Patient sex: M
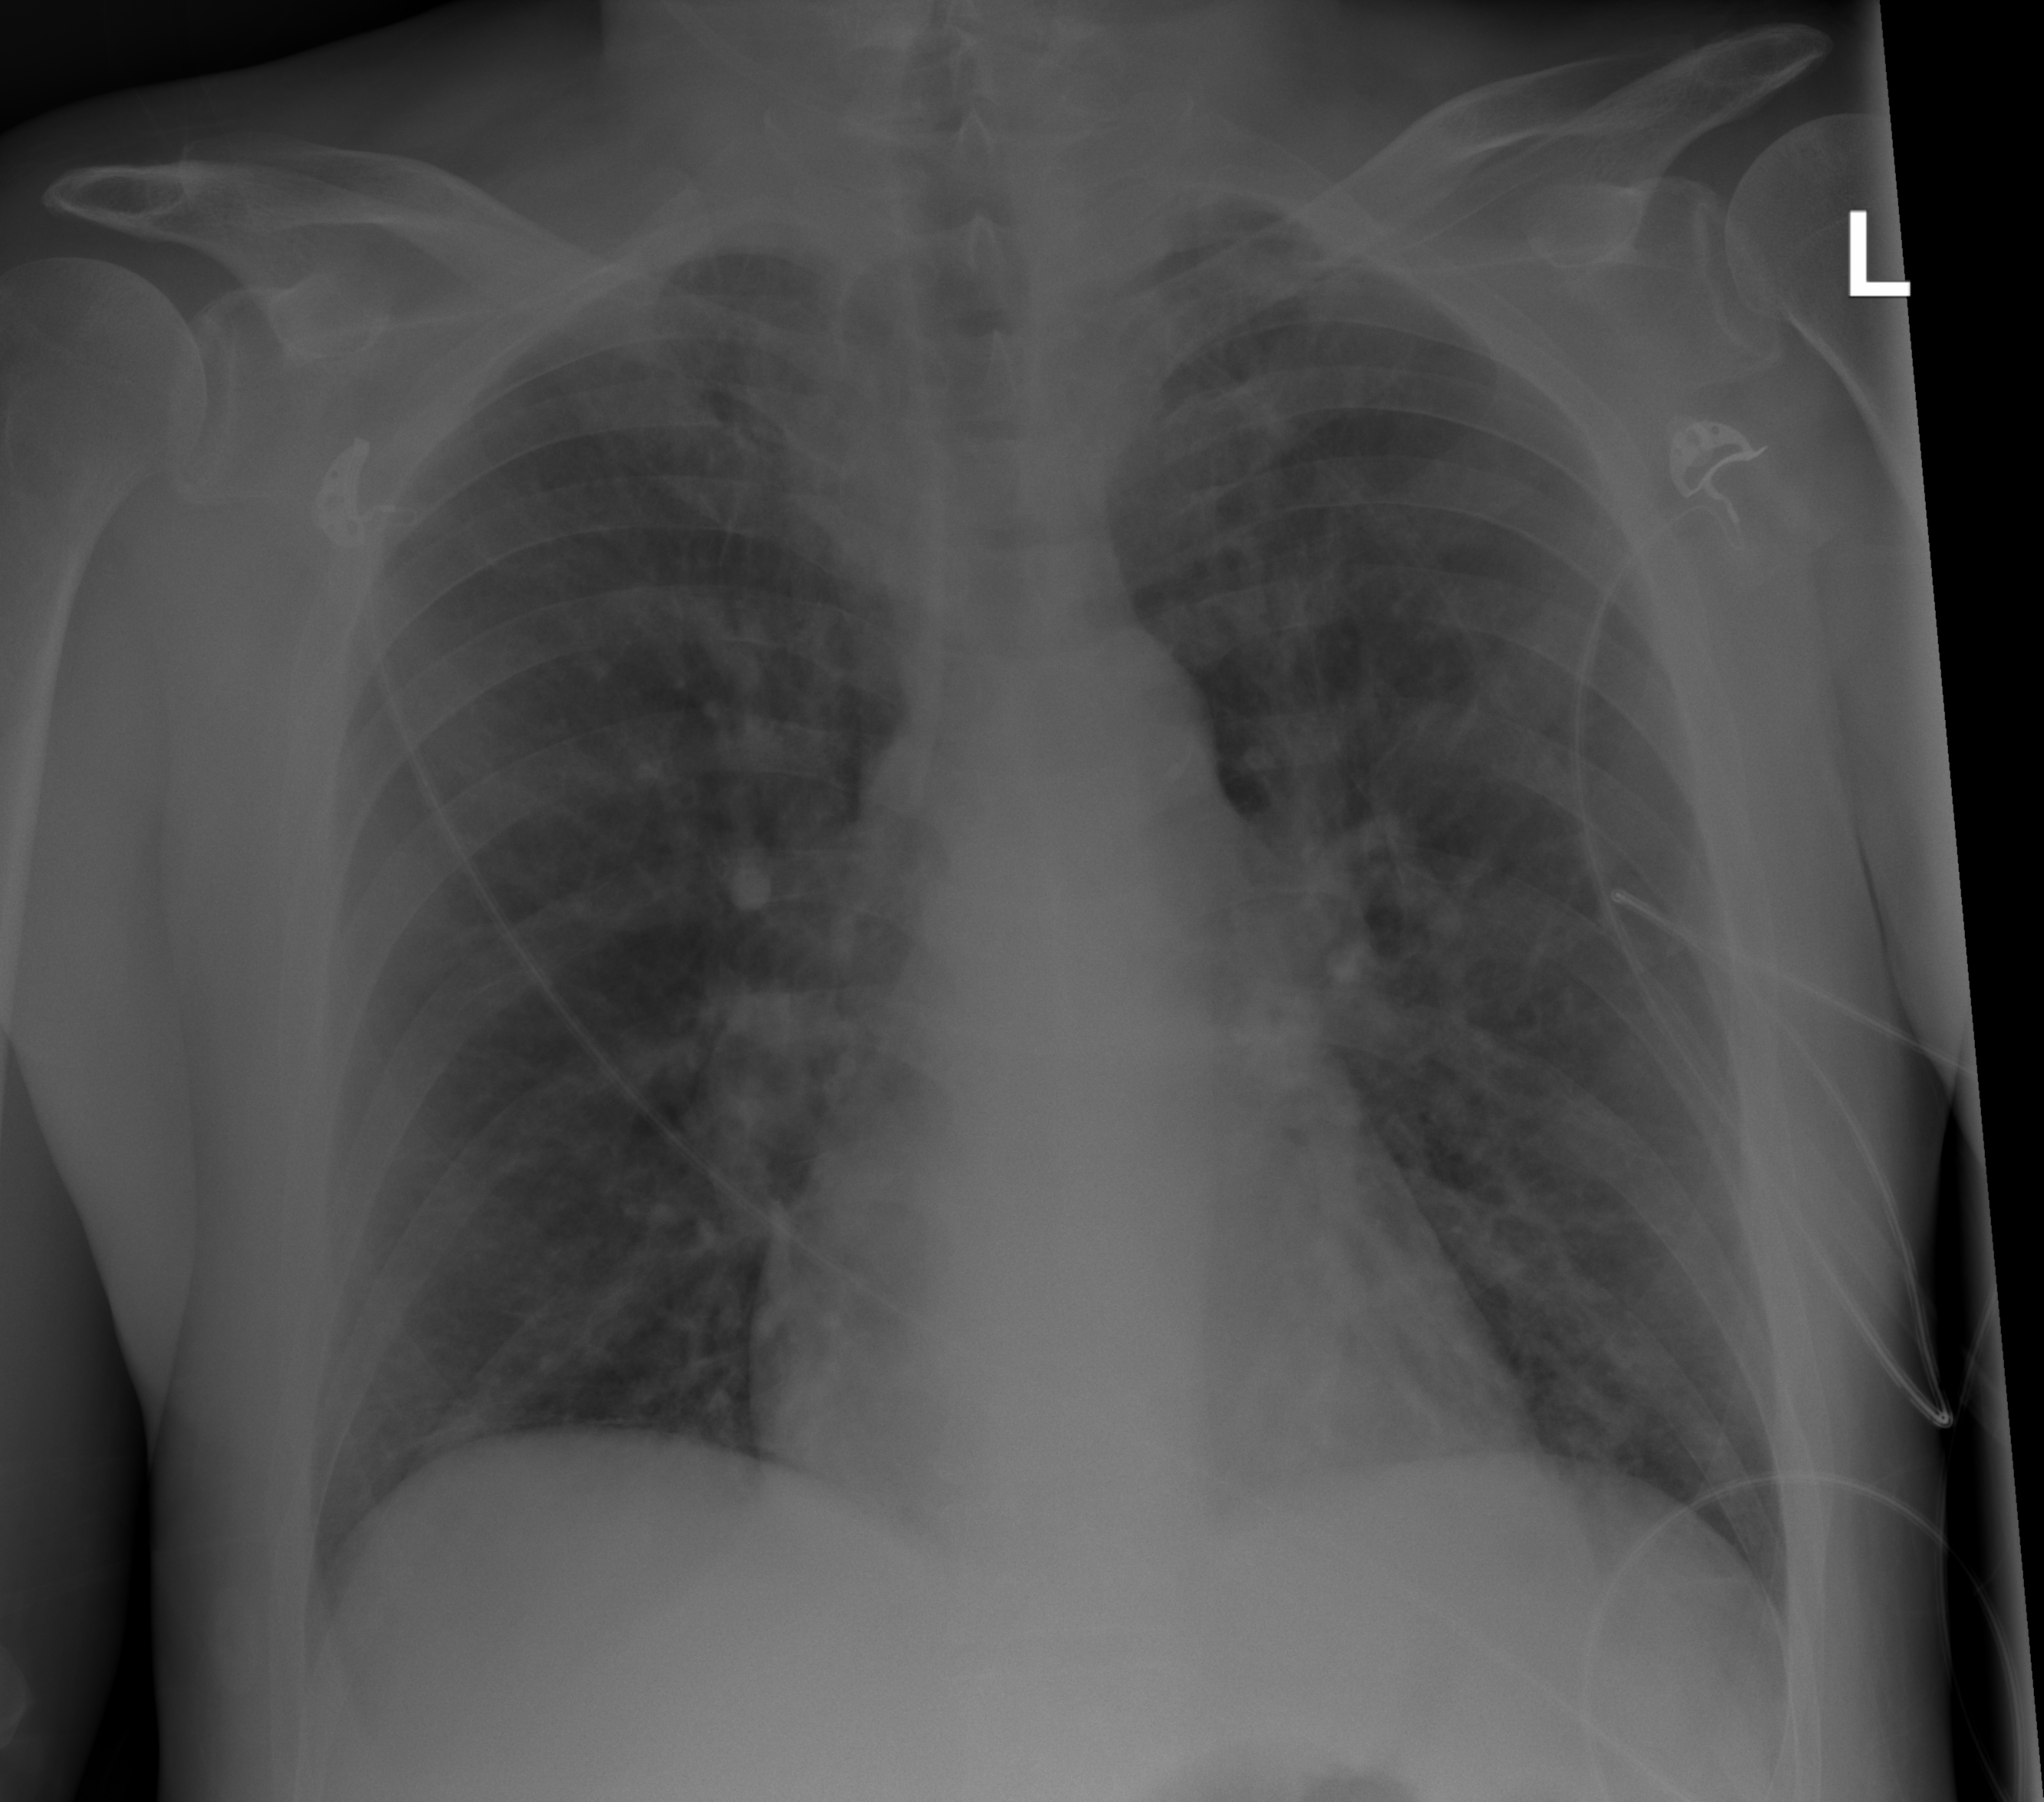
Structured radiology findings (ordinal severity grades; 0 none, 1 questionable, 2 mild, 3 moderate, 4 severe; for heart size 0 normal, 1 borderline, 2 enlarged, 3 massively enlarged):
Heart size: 0
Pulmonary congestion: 2
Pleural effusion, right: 0
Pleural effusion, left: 0
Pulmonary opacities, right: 2
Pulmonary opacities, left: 2
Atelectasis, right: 2
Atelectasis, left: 2